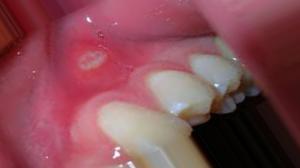
Condition: Mouth Ulcer